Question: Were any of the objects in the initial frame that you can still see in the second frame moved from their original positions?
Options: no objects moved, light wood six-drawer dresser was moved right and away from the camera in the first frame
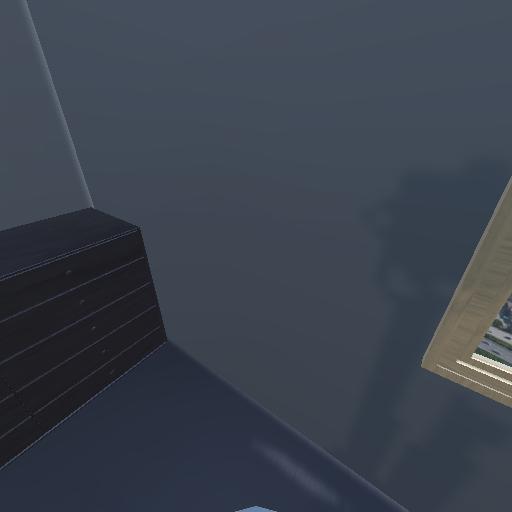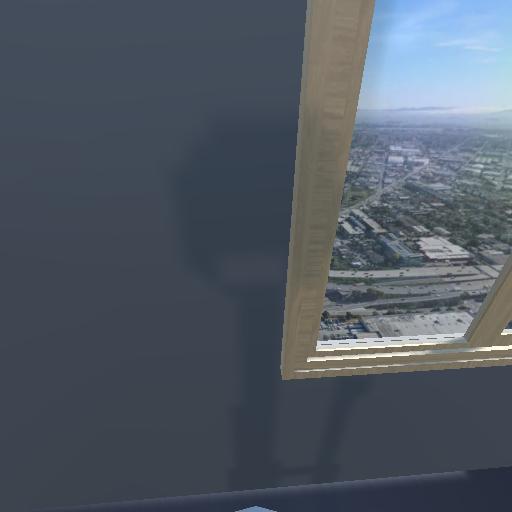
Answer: no objects moved